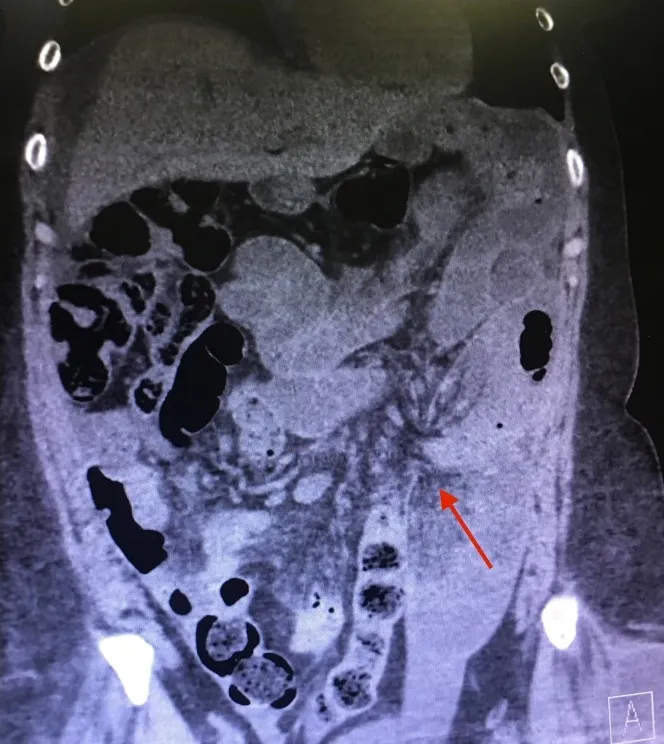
Computed tomography (CT) image of the retroperitoneal hernia. Red arrow shows where the small bowel is penetrating through the retroperitoneal space.
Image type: radiology (ct)